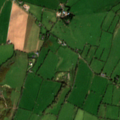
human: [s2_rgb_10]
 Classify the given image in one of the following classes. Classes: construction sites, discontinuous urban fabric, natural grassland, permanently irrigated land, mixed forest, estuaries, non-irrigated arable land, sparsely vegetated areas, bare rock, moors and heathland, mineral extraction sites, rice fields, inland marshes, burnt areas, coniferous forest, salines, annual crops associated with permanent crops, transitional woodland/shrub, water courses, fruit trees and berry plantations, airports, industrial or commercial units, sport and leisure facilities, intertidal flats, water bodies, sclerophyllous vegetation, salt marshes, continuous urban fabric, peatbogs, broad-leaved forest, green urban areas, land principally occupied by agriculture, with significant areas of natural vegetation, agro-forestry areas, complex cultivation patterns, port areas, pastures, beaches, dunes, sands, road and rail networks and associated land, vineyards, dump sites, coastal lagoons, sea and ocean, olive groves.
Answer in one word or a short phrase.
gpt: non-irrigated arable land, pastures, land principally occupied by agriculture, with significant areas of natural vegetation